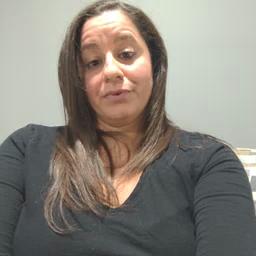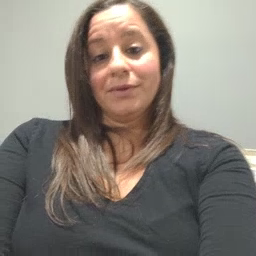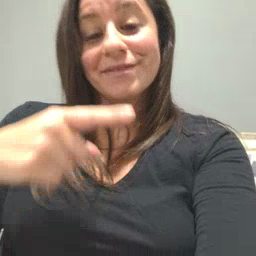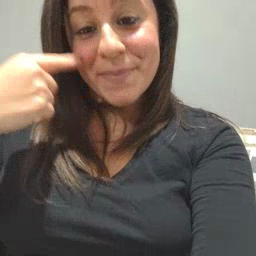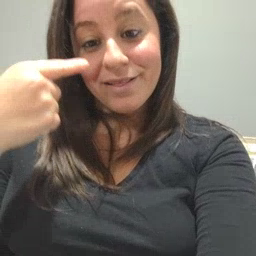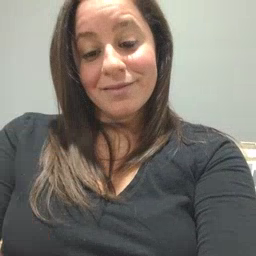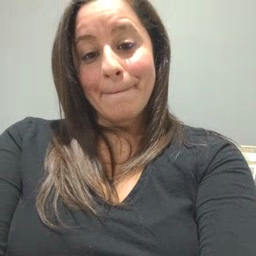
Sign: smile